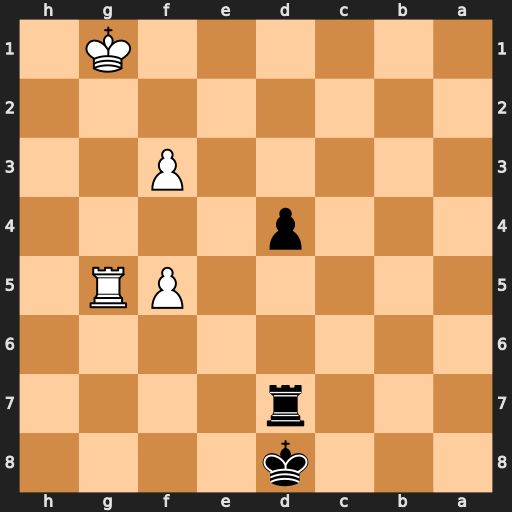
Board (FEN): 3k4/3r4/8/5PR1/3p4/5P2/8/6K1
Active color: b
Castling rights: -
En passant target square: -
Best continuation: d3 Rg8+ Kc7 Kf2 d2